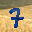
Label: 7